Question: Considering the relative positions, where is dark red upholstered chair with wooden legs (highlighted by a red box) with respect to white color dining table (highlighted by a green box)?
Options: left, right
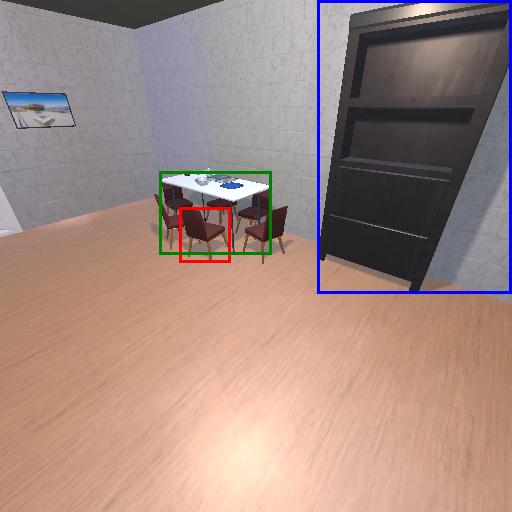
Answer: left